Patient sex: F
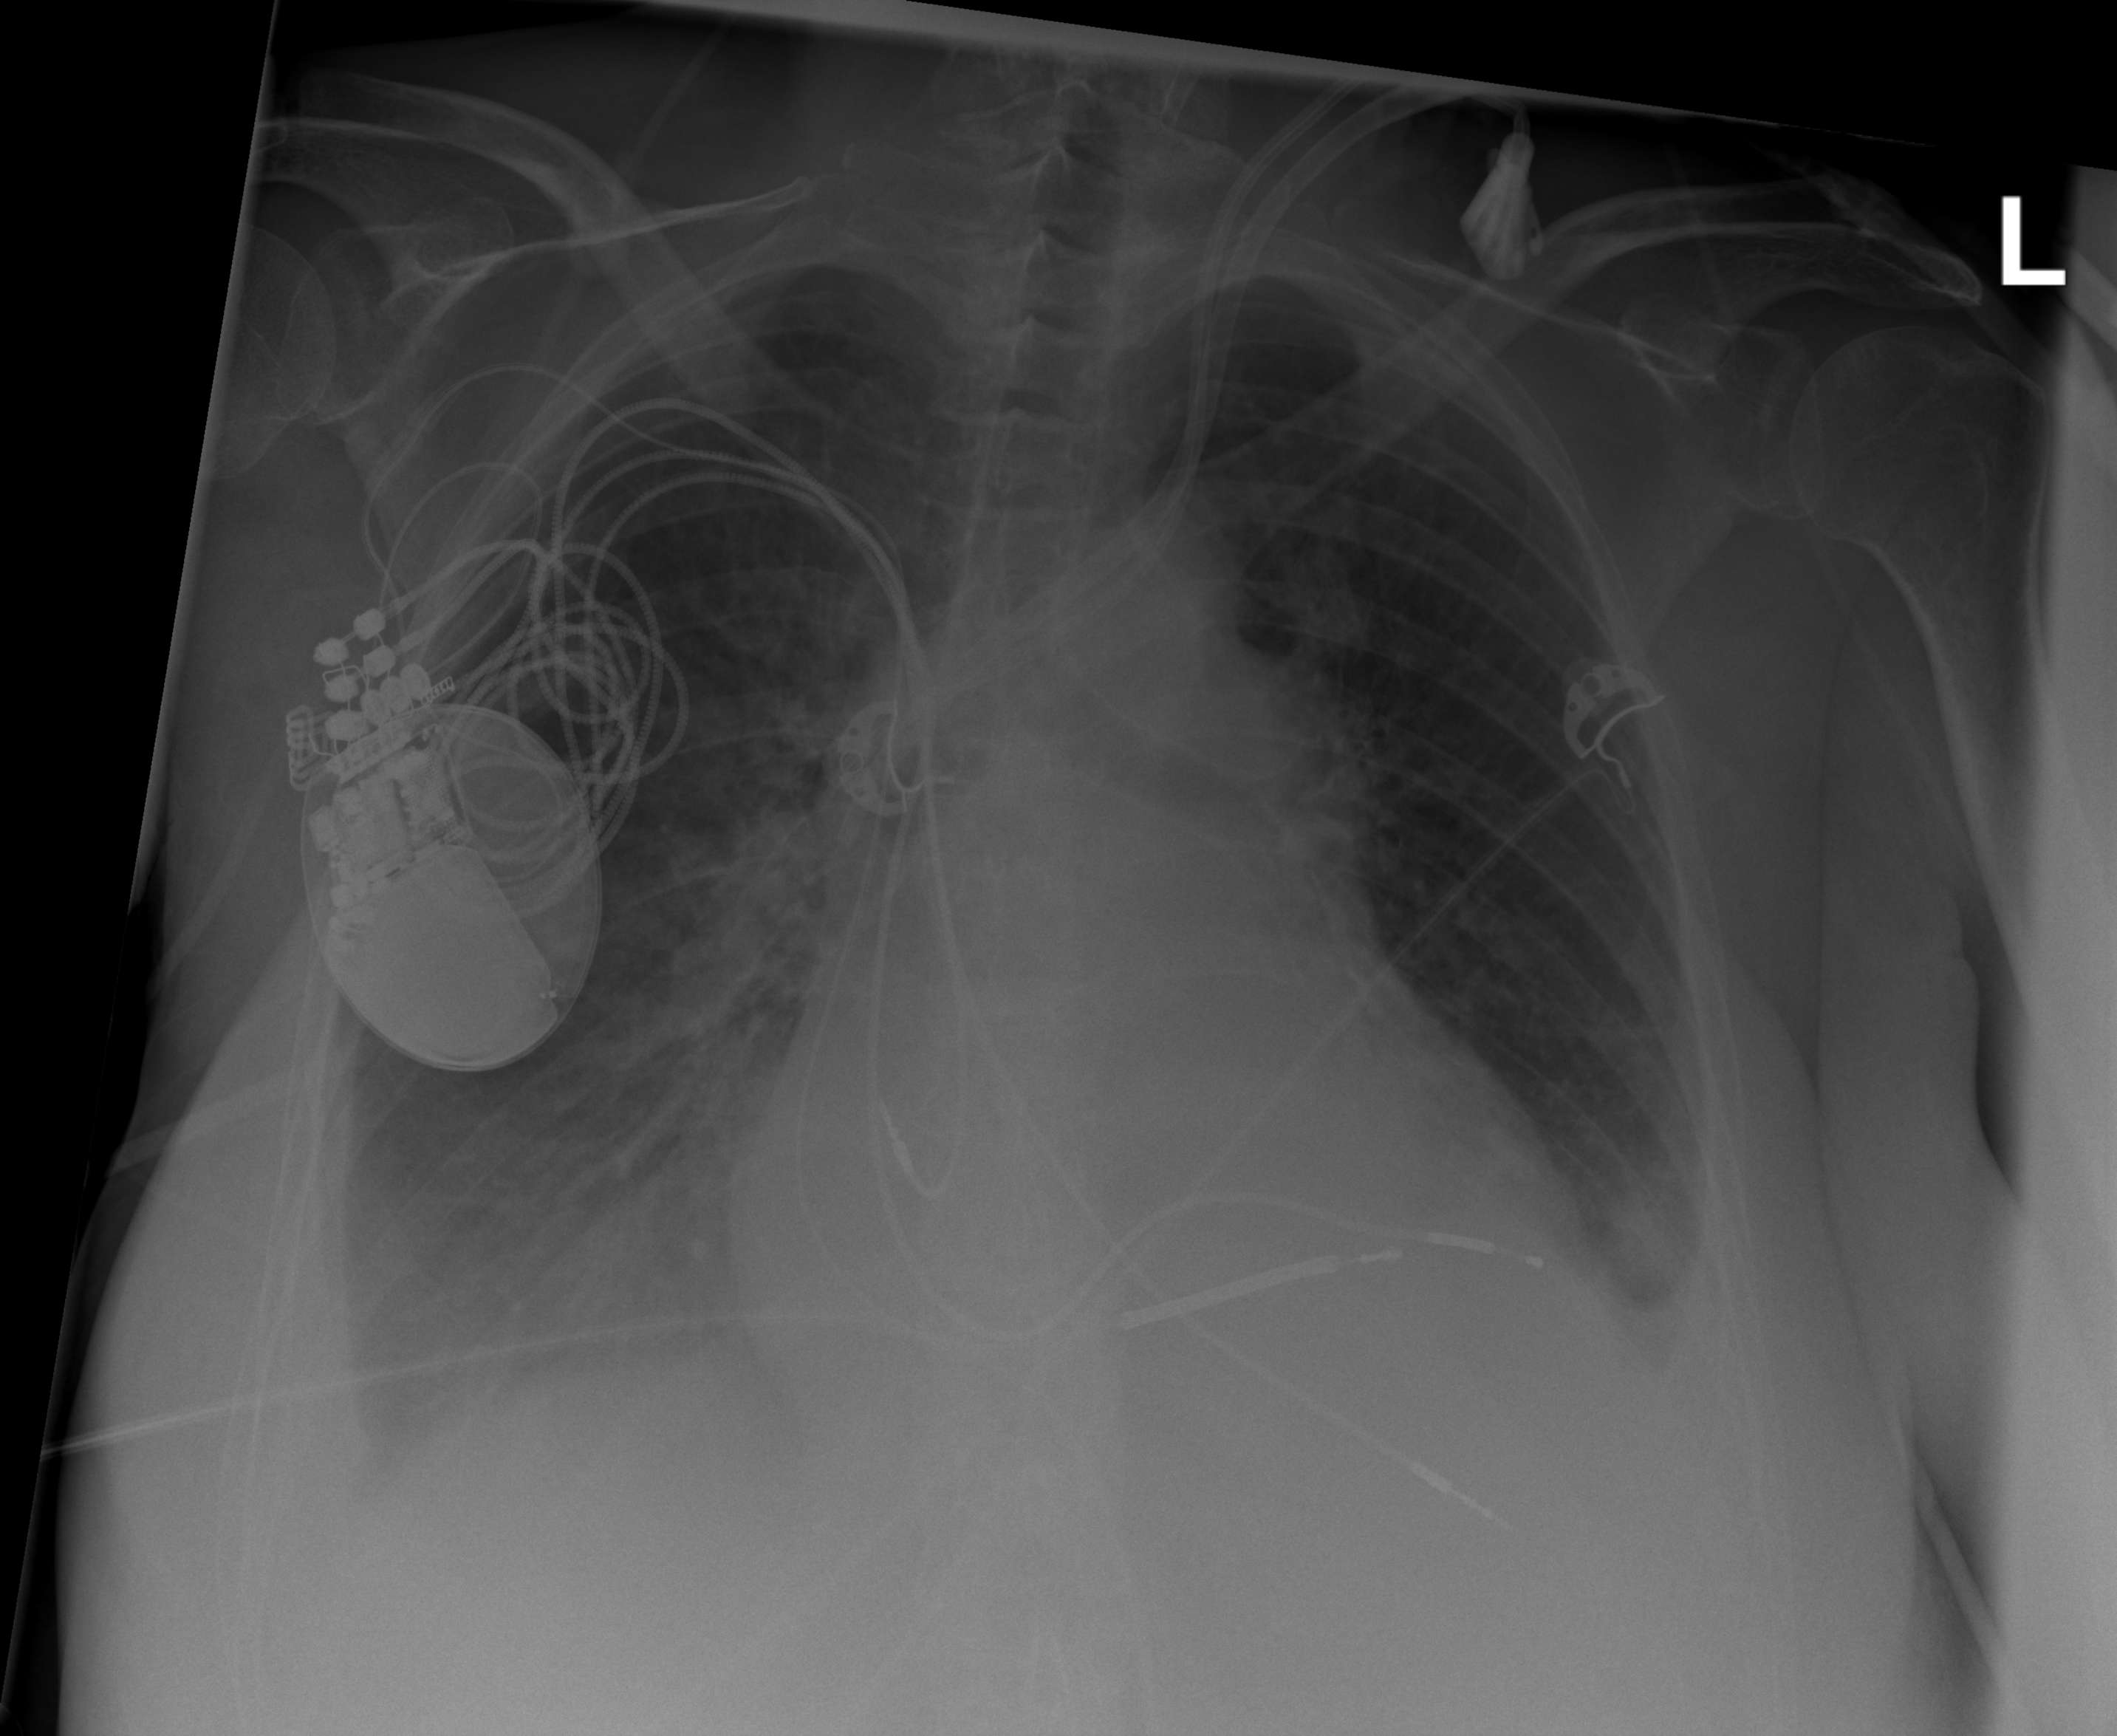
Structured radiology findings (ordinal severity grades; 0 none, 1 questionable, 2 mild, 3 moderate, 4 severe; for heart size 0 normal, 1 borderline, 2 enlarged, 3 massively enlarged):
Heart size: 2
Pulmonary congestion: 2
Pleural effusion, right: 2
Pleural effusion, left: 2
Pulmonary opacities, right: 1
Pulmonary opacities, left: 1
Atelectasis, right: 2
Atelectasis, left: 2